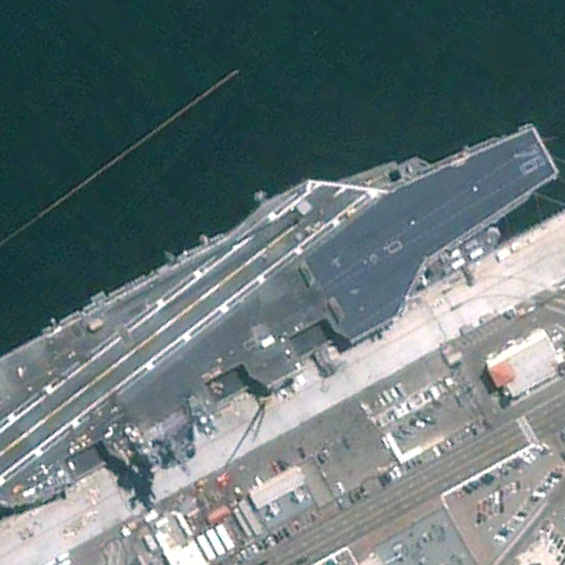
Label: Nimitz-class_aircraft_carrier